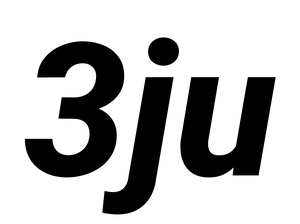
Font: Roboto-Italic_ExtraBold_Italic